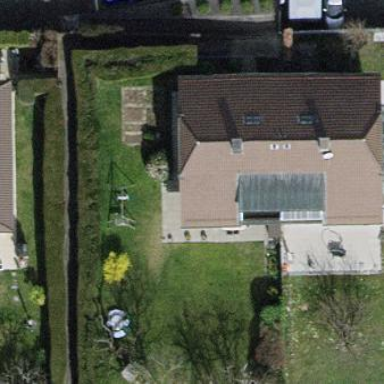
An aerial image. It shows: Garden enclosed by fence.